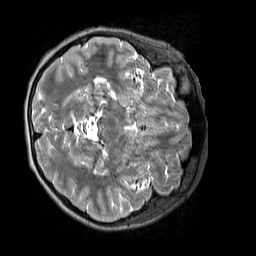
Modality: T2w
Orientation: axial
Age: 12
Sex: female
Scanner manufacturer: siemens
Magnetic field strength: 3 T
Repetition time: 3.2 s
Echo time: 0.408 s